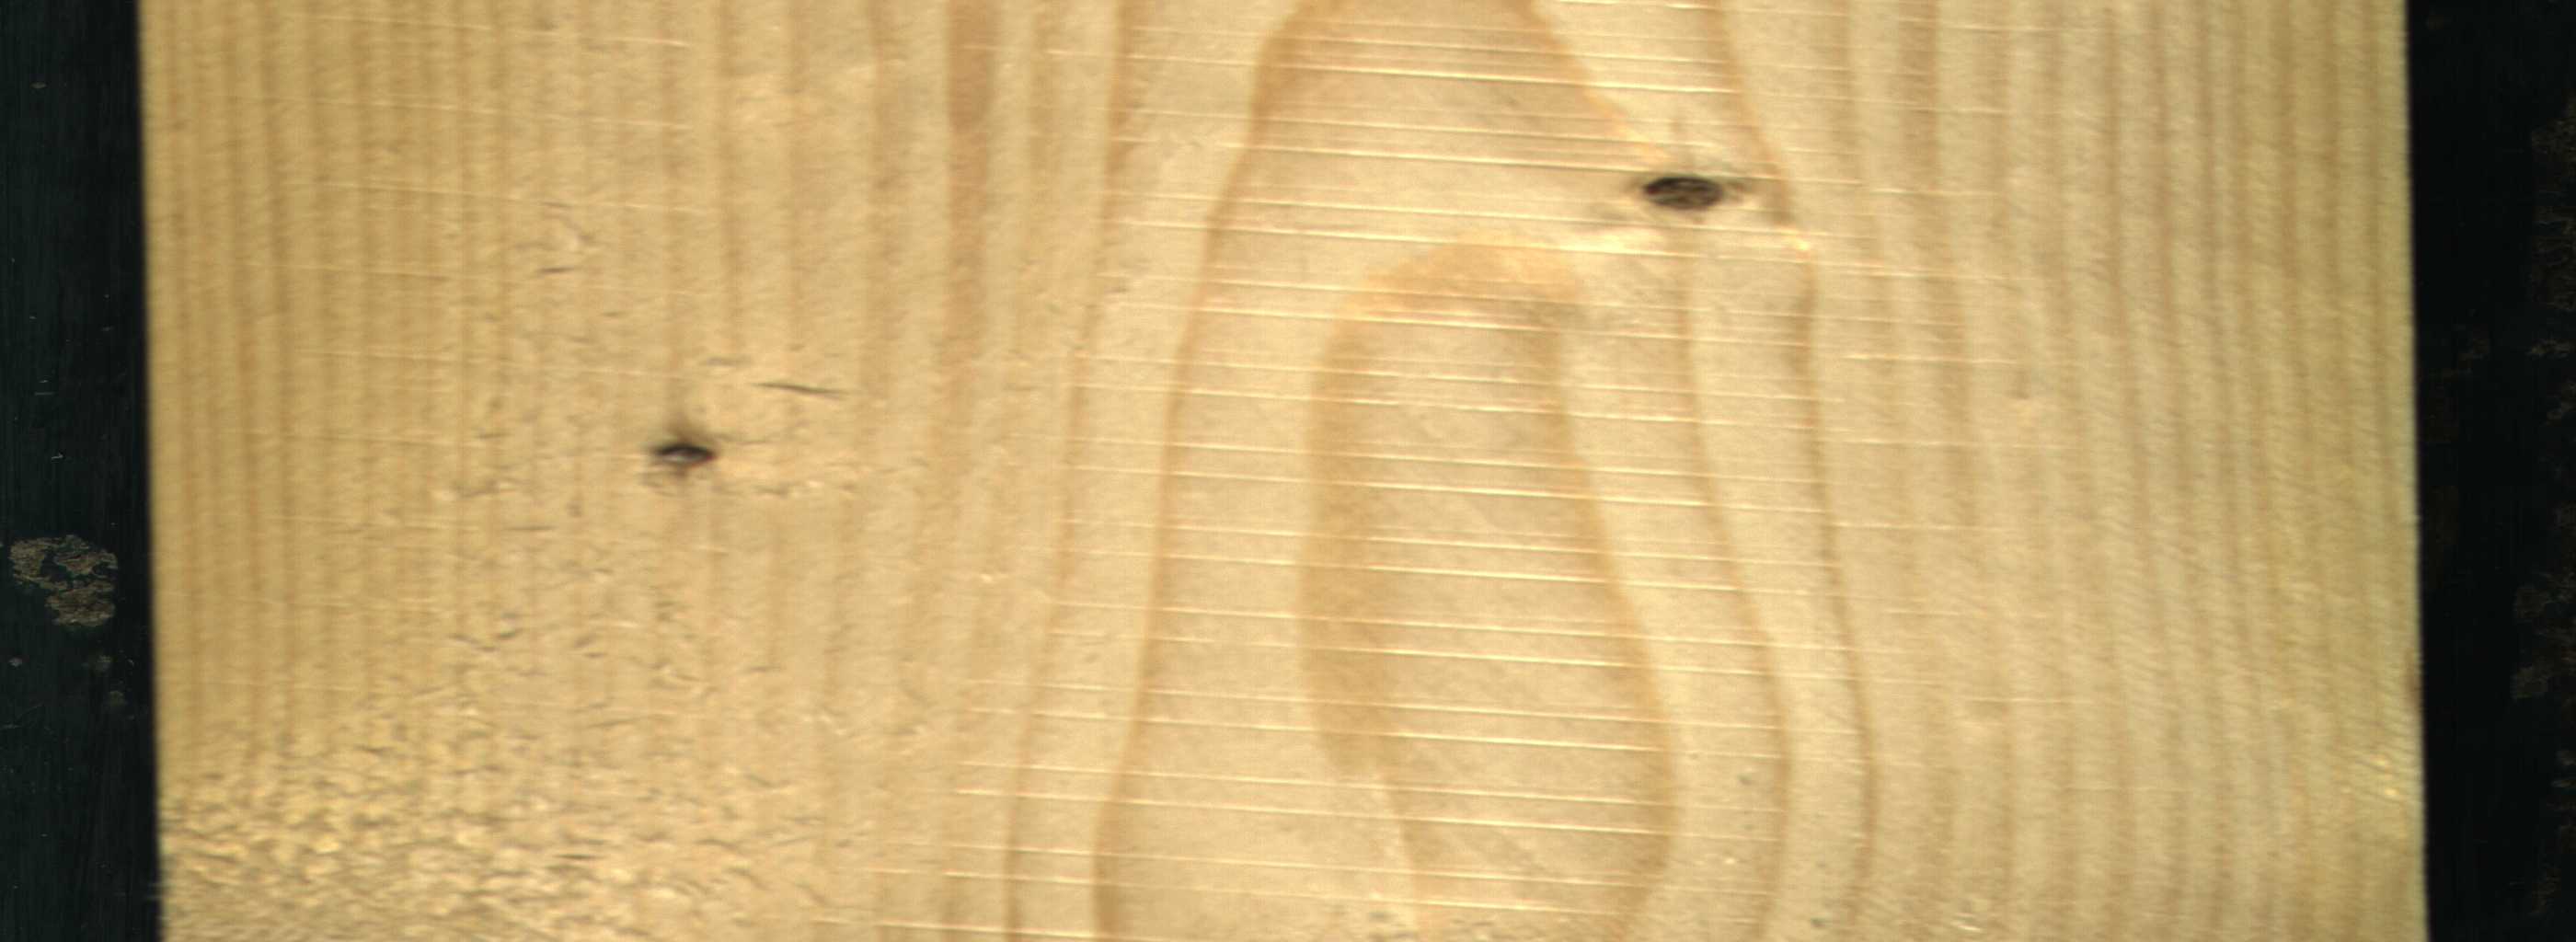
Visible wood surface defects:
Live_Knot
Live_Knot